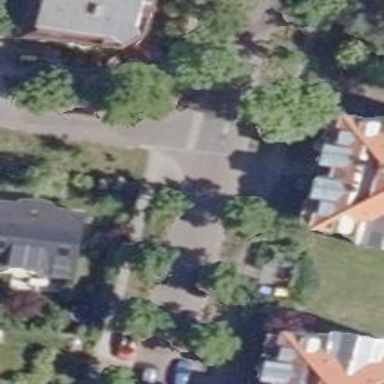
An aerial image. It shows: Residential road.